Question:
I have written an Android app to get JSON data via HTTPS and I want to use Wireshark to capture the data.
How can I view the Encrypted Application Data?
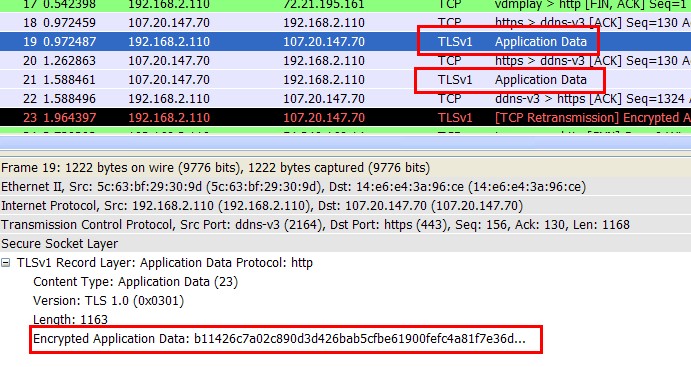
Answer: I spent a loooong time to research it but it doesn't work. I use another tool to do that: Fiddler, <URL>, works well.